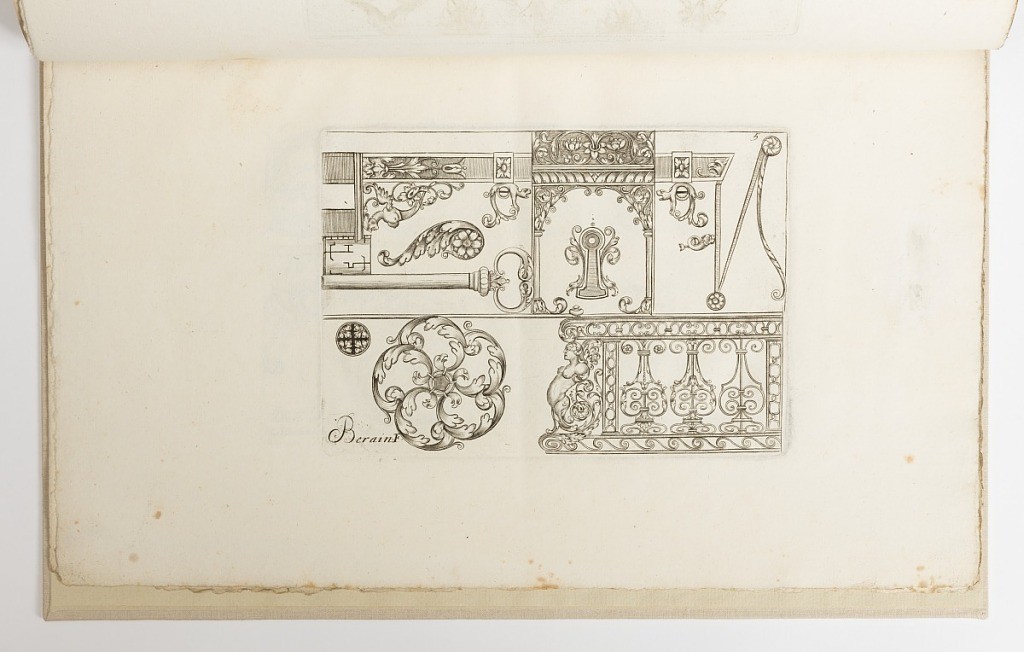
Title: Plate 5, from Diverses pièces de serruriers (Various Designs for Locksmiths)
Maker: Hugues Brisville, French, active ca. 1663
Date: after 1662
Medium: Engraving on laid paper
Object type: Print
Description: Horizontal rectangle showing a variety of ornaments. At top, an escutcheon within an architectural framework and screws surrounded by fantastic beasts. At left, the handle of a key. Below, a floral form with eagle heads.